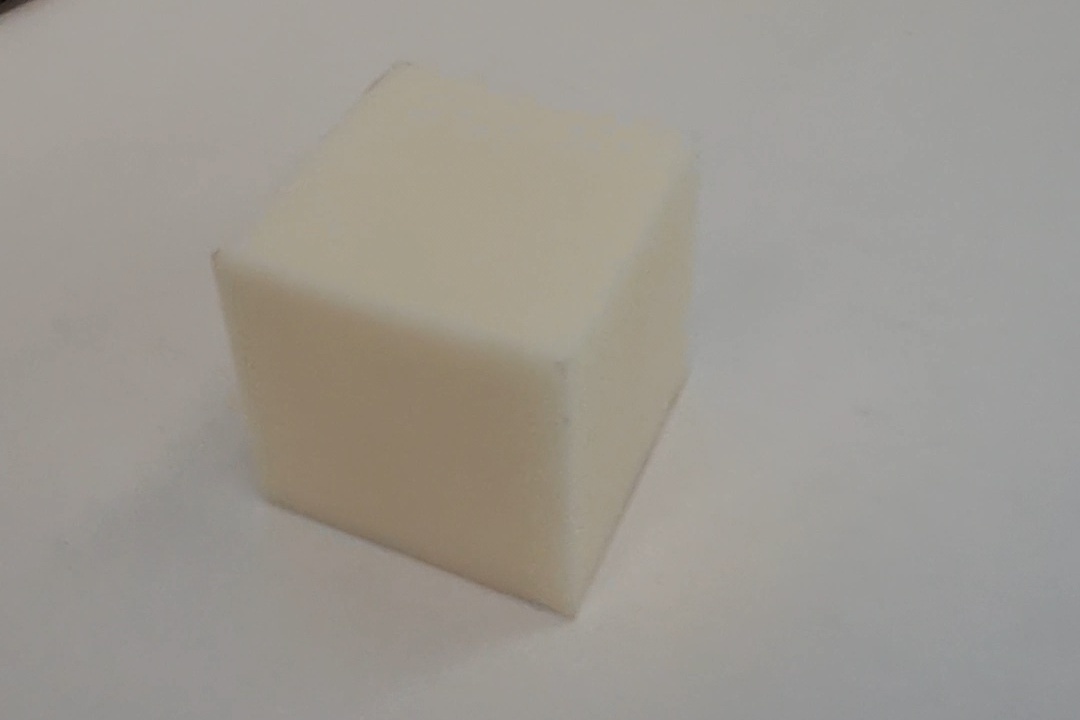
Label: Cuboid